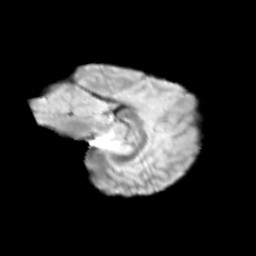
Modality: T2w
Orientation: sagittal
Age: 9
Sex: male
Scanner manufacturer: siemens
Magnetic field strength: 3 T
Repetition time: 3.8 s
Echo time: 0.07 s